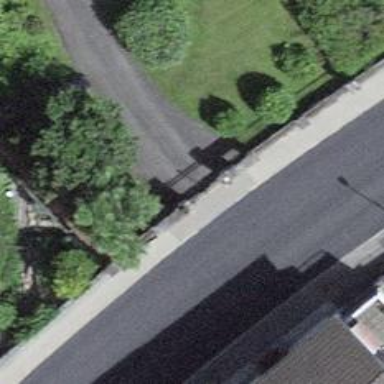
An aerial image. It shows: Gate.